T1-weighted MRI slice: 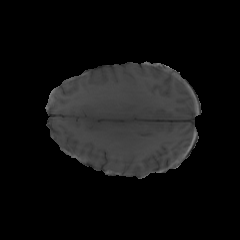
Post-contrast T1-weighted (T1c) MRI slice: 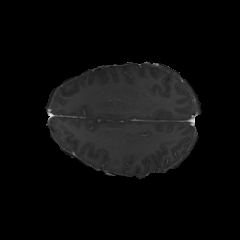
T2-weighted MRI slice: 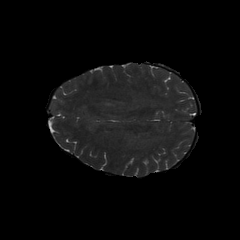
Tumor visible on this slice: yes